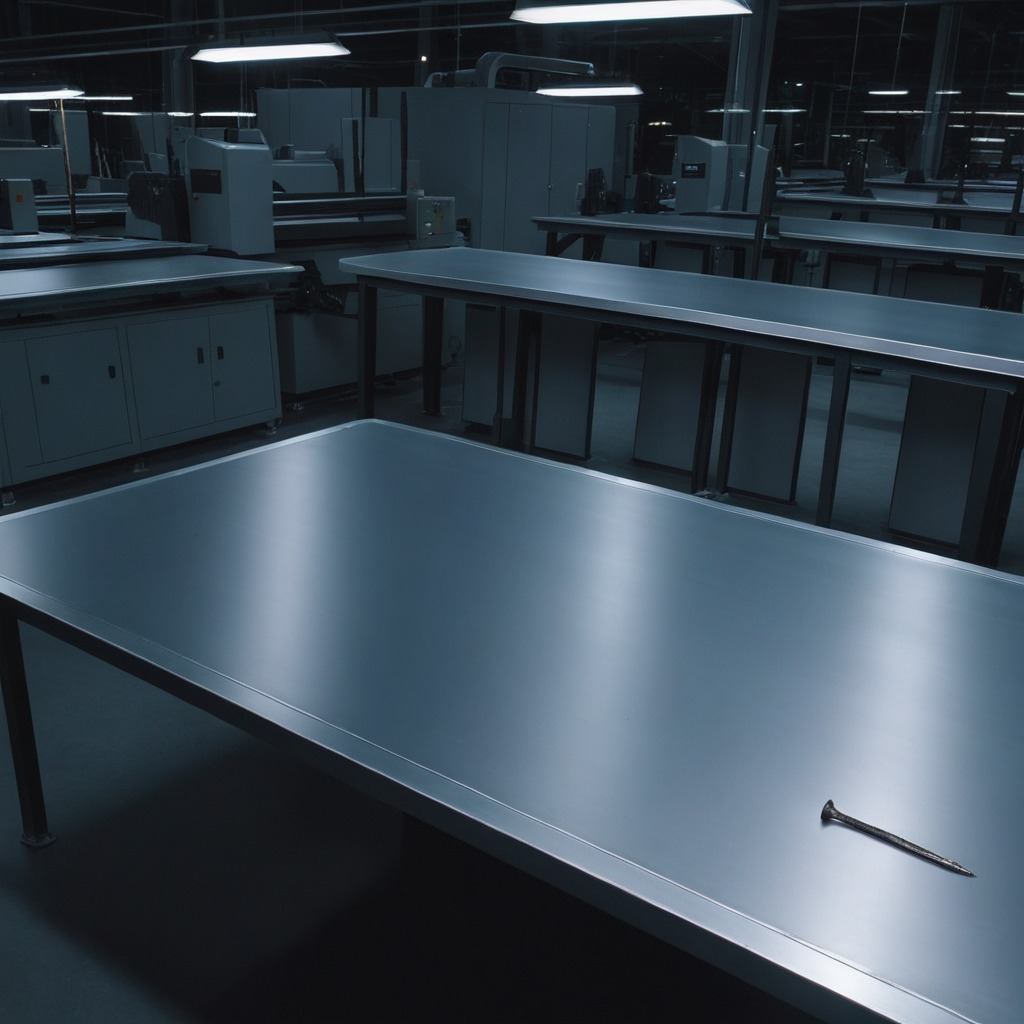
A nail is lying on the tabletop.